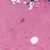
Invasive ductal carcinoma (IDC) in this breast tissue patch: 0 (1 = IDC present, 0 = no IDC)